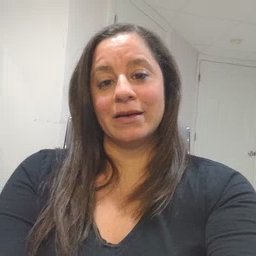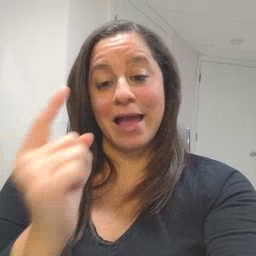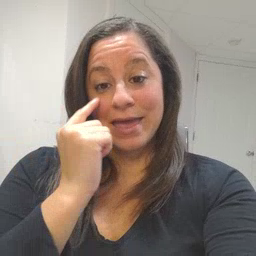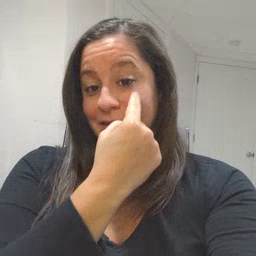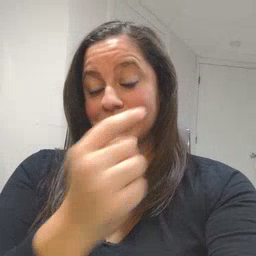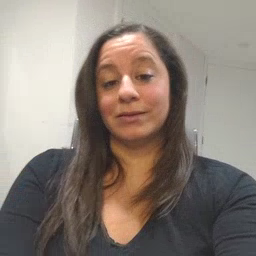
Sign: eye